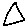
Label: triangle